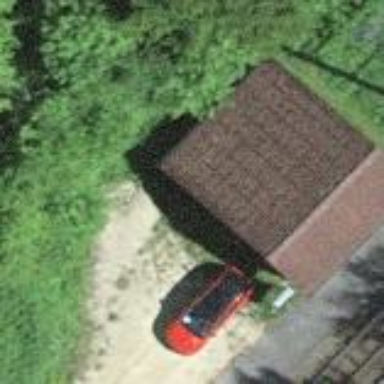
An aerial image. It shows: Gabled roof train station with shelter for public transport.